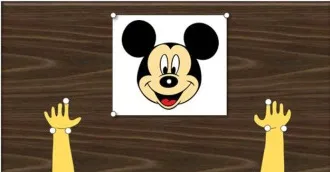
Kinematic evaluation protocol. (A) Top view of static evaluation.
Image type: medical_photograph (other_medical_photograph)